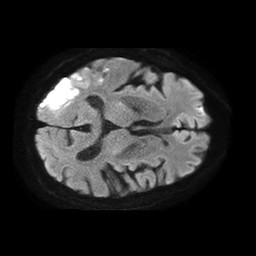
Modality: TRACE
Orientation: axial
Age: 79
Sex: male
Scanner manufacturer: philips
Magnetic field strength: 1.5 T
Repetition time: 4.6 s
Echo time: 0.08517 s